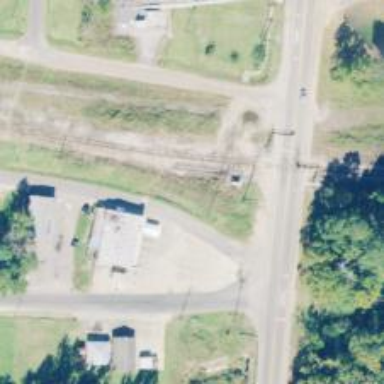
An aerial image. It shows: Abandoned railway siding.